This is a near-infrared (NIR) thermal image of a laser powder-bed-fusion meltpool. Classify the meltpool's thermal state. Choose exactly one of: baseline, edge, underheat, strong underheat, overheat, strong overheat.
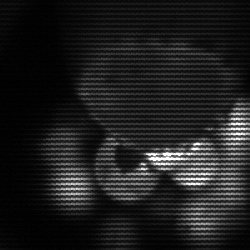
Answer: edge